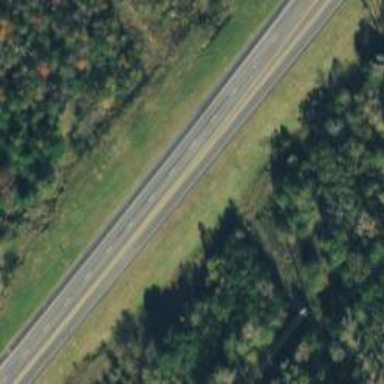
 surfaced with asphalt. It is classified as trunk highway."